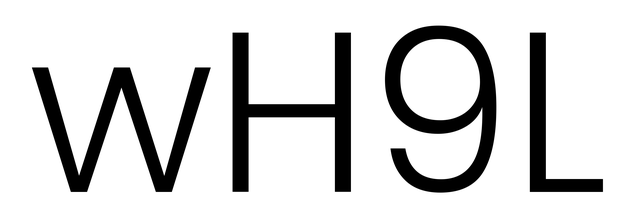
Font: Poppins-Light